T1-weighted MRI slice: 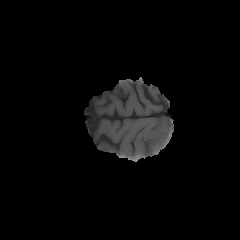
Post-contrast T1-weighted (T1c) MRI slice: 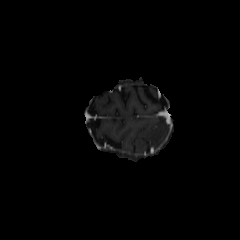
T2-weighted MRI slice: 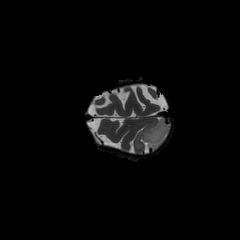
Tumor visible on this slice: yes